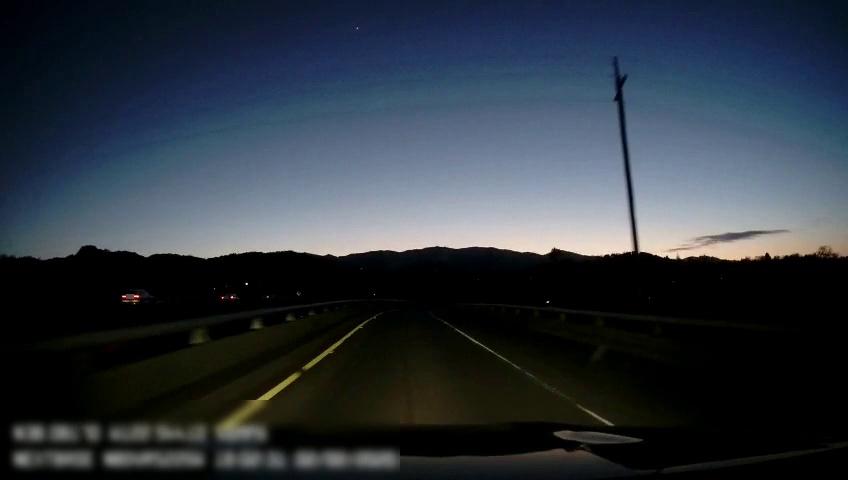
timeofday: Dusk/Dawn/Twilight
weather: Other
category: Drivable Space
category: Drivable Space
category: Vehicles | Car
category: Vehicles | SUV
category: Lanes | Alternate Lane
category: Lanes | Alternate Lane